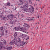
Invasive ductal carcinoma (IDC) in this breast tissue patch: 1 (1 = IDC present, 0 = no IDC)